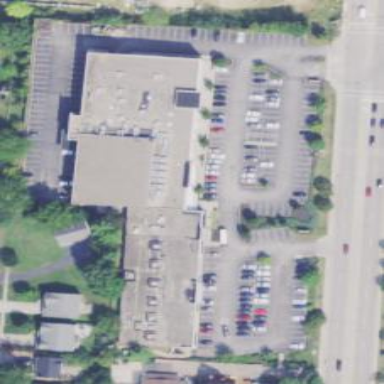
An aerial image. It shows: Retail area.